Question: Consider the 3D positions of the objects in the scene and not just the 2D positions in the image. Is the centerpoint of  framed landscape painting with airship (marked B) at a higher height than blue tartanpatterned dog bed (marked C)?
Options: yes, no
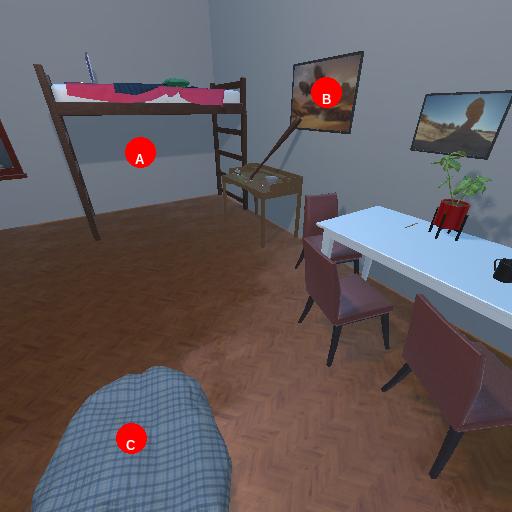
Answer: yes